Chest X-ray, PA view. Patient: 29 years old, sex M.
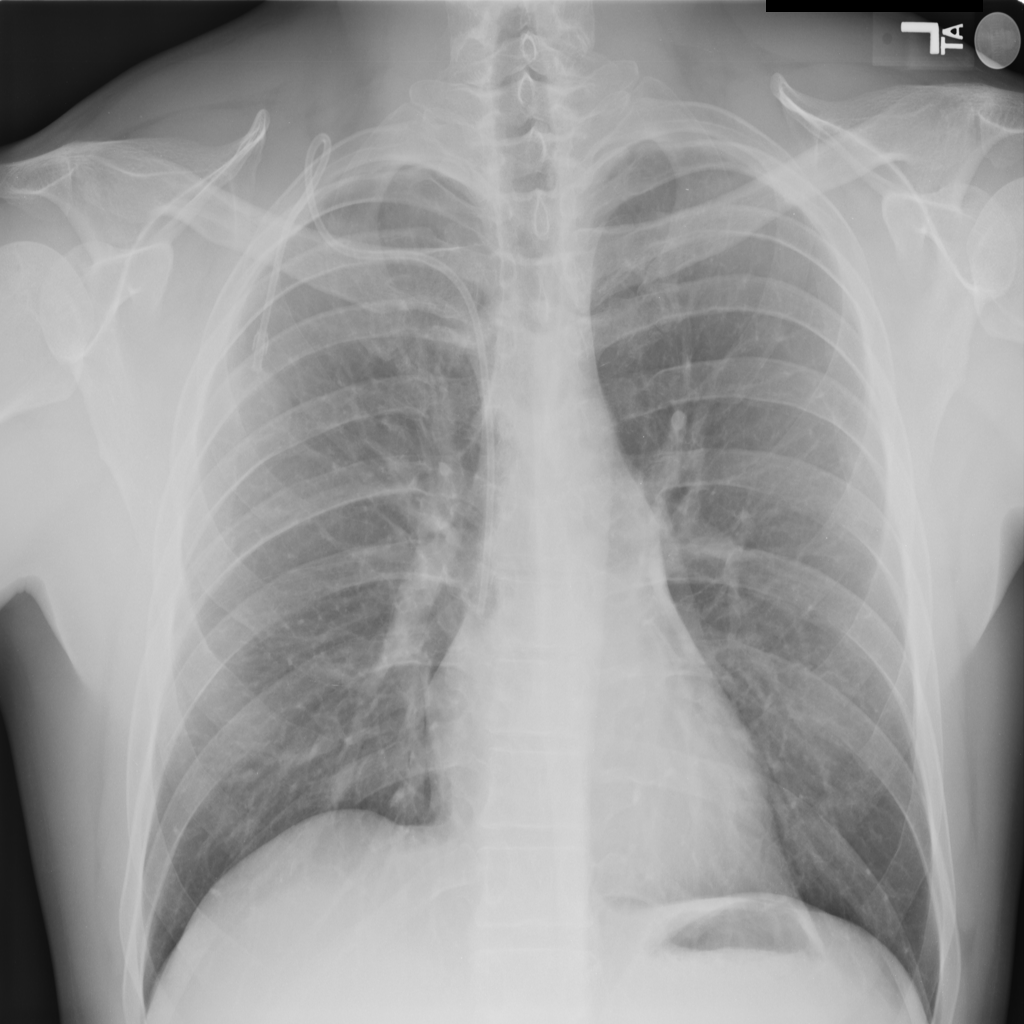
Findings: No Finding